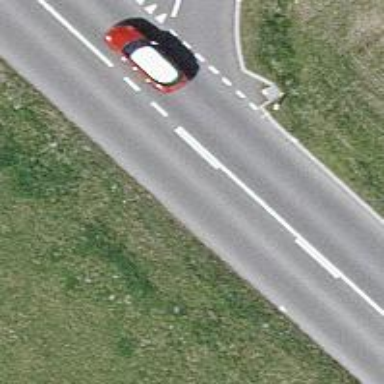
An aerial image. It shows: Secondary road.